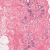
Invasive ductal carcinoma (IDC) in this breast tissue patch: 0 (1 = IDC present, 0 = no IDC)